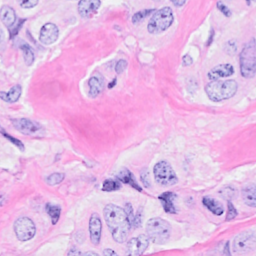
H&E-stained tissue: Breast